Question: I'm having a difficult time grasping how I can use rebase/revert to accomplish this.
I was working on my 'master' branch and after a certain commit my software stopped working. I did not want to loose the changes made at the time and I was pressured on time to reach a milestone so I went back a few commits with 'git checkout' and created a new branch called 'working' and started pushing all my changes there. Later on I realized that these changes (made on the 'master' branch) were not needed. Now I want to go back to my master branch and delete all the commits after the commit I used to create my 'working' branch and then merge my 'working' branch to 'master' branch.
I've created an image with an online photo editor to try and explain what I'm trying to do. I hope it helps:

I want to keep everything after 5cb967f. get rid of everything between 5cb967f and a0c1de2 (not including those)
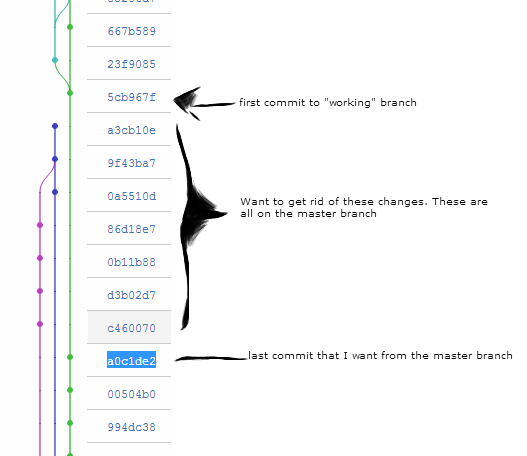
Answer: You have two options:
You can use 'git-rebase' to rewrite history, ommiting these commits. You can run an interactive rebase. From your description, I'm not certain exactly what you have in 'master' and 'working', but I am assuming all the history (wanted and unwanted) is present there.
'''
git checkout master
git rebase -i a0c1de2
'''
At this point, your '$EDITOR' will pop up with a list of commits from 'a0c1de2' to the HEAD of 'master'. You can remove the lines corresponding to 'c460070..a3cb10e' to delete them from history.
Your history will be rewritten locally. If you attempt to push this change, it will be a non fast-forward update.
IF you prefer to keep the history, you can revert a sequence of commits:
'''
git checkout master
git revert c460070..a3cb10e
'''
This will create 7 new commits, each reverting the changes in these unwanted commits, in order.